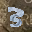
Label: 3